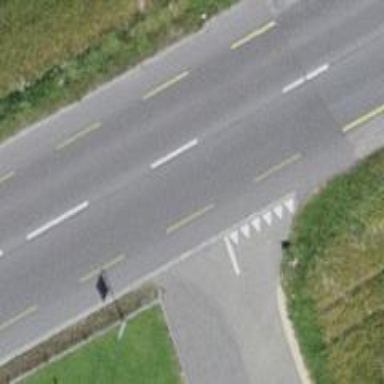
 with designated cycle lane on both sides."